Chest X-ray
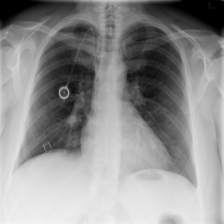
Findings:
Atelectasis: negative
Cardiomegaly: negative
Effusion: negative
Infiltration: negative
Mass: negative
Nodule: negative
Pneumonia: negative
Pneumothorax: positive
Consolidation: negative
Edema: negative
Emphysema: negative
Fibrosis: negative
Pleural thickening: negative
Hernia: negative